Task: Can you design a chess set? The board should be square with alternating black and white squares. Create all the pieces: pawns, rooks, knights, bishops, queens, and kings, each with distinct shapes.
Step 1074:
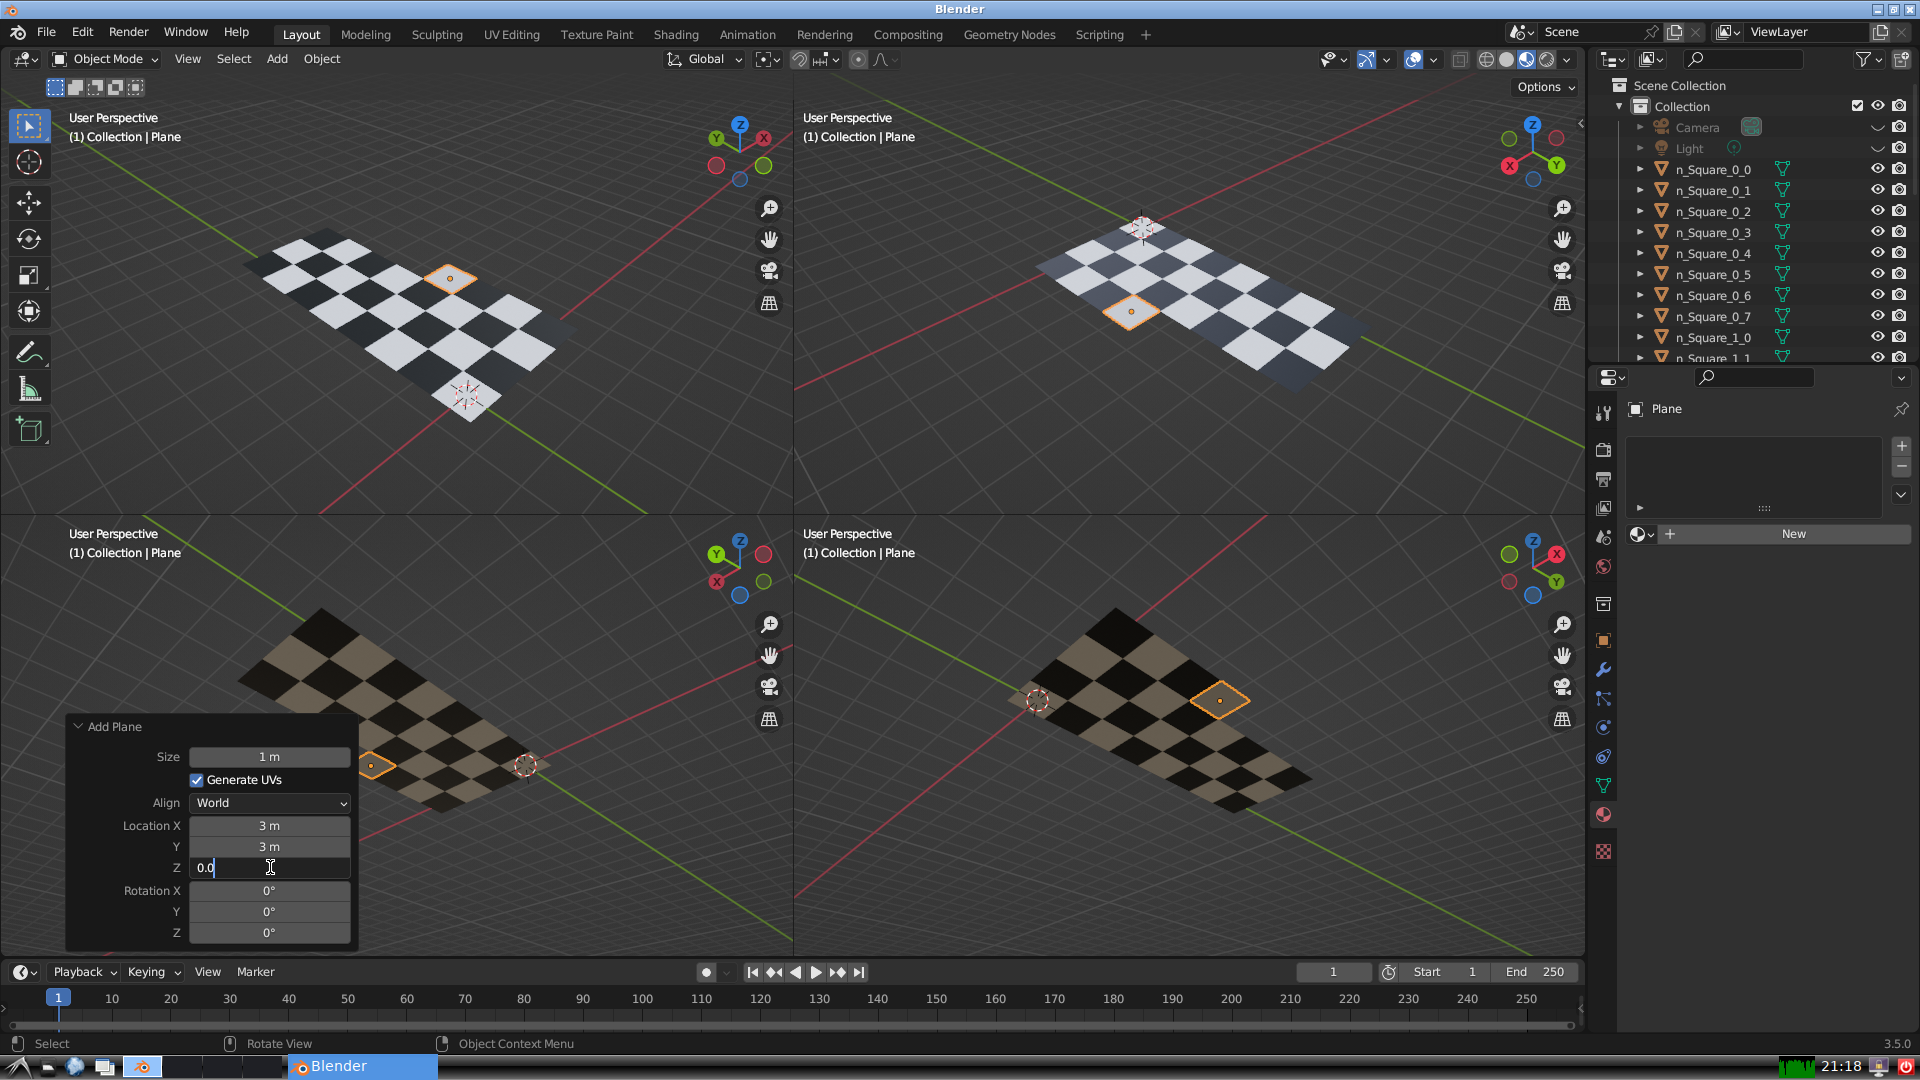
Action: {"key_press": ['Return']}